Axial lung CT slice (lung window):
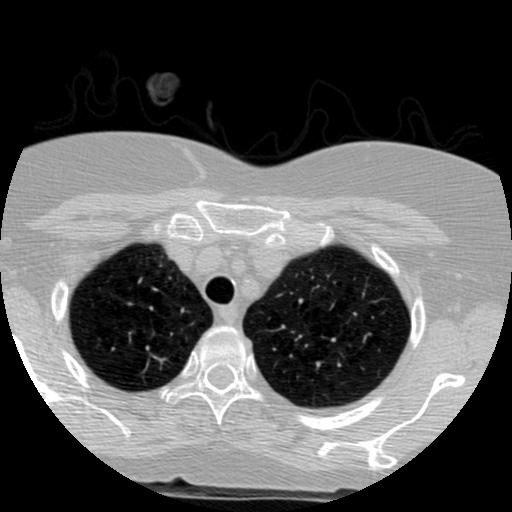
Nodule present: no